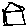
Label: house